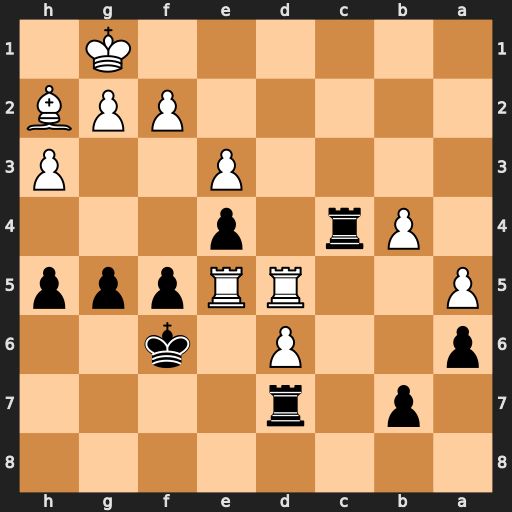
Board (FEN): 8/1p1r4/p2P1k2/P2RRppp/1Pr1p3/4P2P/5PPB/6K1
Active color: b
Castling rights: -
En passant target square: -
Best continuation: Rc1+ Rd1 Rxd1#